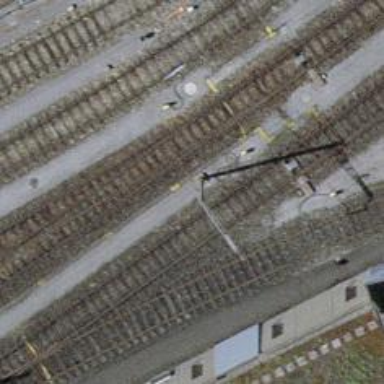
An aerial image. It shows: Railway yard with electrified tracks and single track.